Interaction volume radius: 5 \u00c5
Interaction volume height: 15 \u00c5
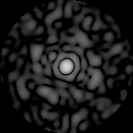
Disorder parameter: 0.8